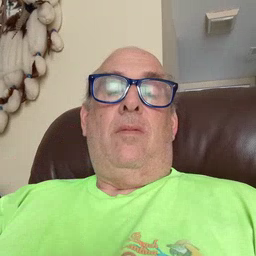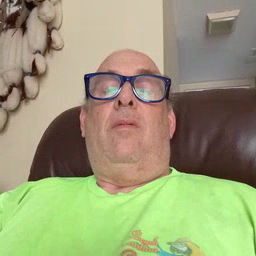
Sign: uncle